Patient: sex M, age 26
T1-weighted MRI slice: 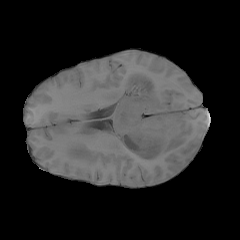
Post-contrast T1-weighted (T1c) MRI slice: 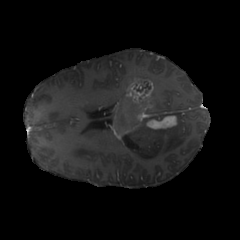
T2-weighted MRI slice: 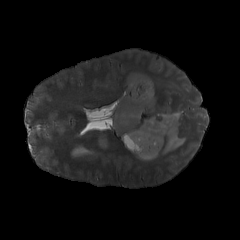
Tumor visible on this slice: yes
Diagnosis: Astrocytoma, IDH-mutant
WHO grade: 4